Field crop: tomato
Growth stage: 2
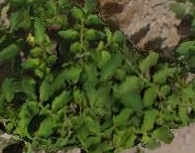
Species: tomato